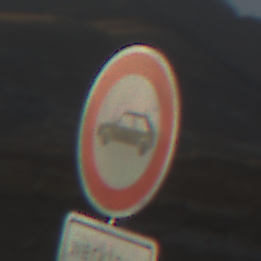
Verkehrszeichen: VerbotPersonenkraftwagen
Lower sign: ZeitangabenMitBeschraenkungAufWochentage7
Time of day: SunriseSunset
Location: Outdoor (Nature)
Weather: PartlyCloudy
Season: NotSpecified
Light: Natural